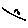
Label: line